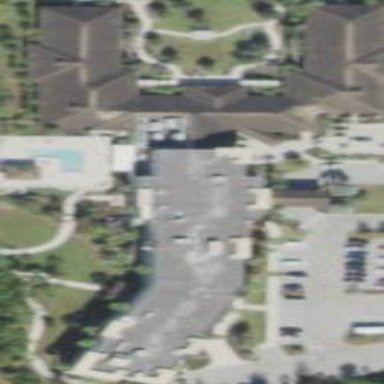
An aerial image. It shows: Retirement home building.